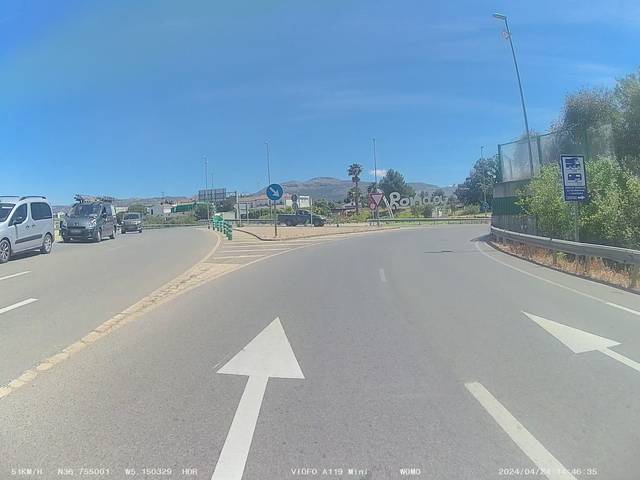
Region: Spain
Coordinates: 36.755, -5.15